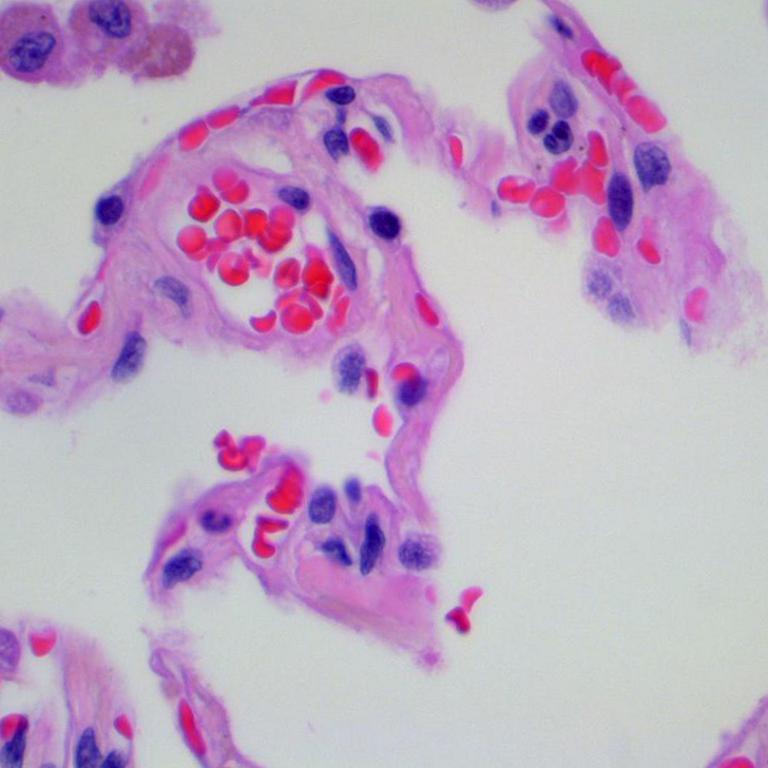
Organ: lung
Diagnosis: benign